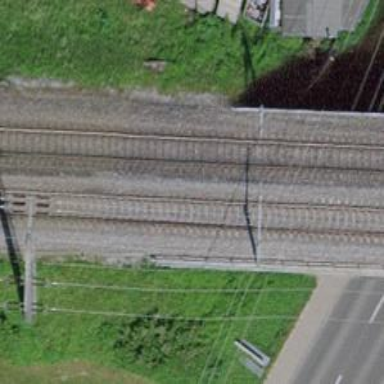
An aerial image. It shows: Railway bridge with electrified contact line. There is one track on the bridge.